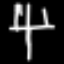
Label: fork